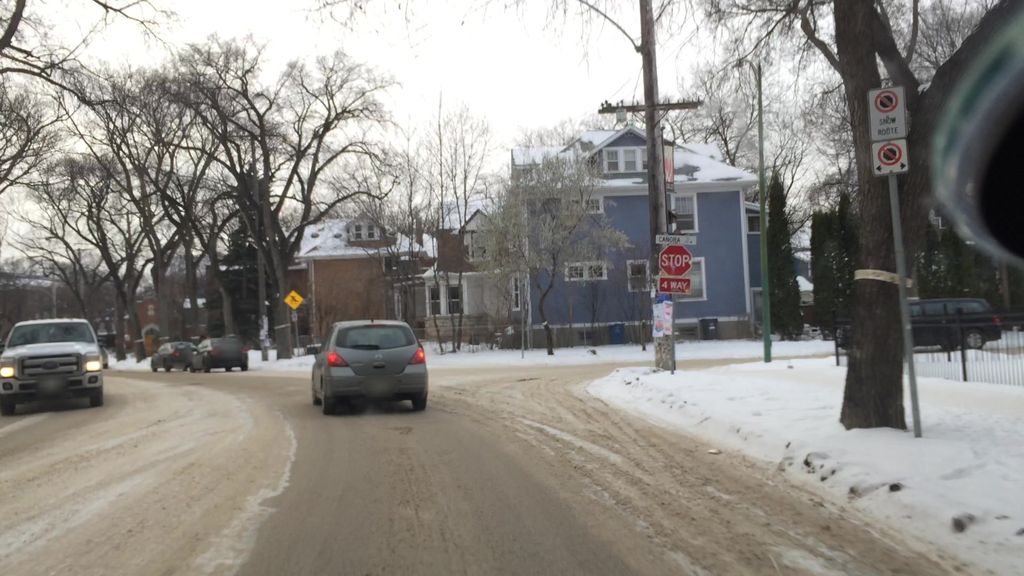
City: winnipeg